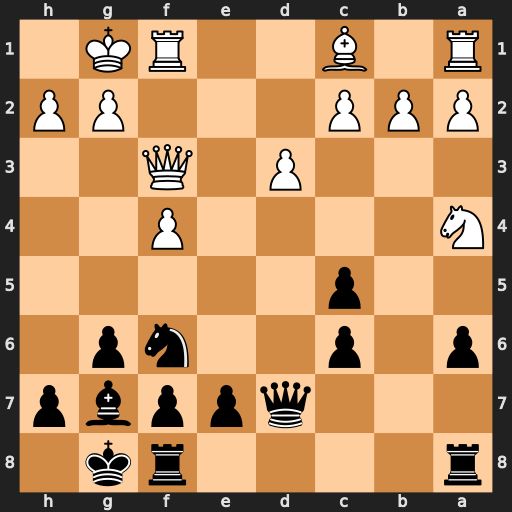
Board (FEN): r4rk1/3qppbp/p1p2np1/2p5/N4P2/3P1Q2/PPP3PP/R1B2RK1
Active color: b
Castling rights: -
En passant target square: -
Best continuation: Qd4+ Be3 Qxa4